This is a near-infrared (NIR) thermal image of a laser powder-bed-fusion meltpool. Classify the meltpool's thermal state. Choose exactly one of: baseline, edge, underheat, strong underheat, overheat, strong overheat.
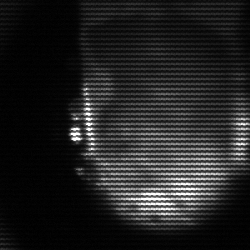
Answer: baseline